Question: I have created a '<ul>' with some '<li>', I used these list items to navigate user as shown in the image. Now the problem is I want to hide the ul when user clicks on any li.
An important note is I used angular routerLink functionality to navigate user between different pages.
I tried to use ':active' and it works fine but It broke the navigating functionality, I don't know why, so what would be a better idea?
Except this issue, everything is working fine.

I have the following code:
'''
<div class="account-wrapper">
<button routerLink="/auth/login" *ngIf="authenticated" class="account-btn">
<i class="material-icons">
account_circle
</i>
</button>
<ul class="account-group">
<li class="account-group-item">My Profile</li>
<li class="account-group-item" routerLink="/cart">
<i class="material-icons">
shopping_cart
</i>Cart</li>
<li class="account-group-item">
<i class="material-icons">
payment
</i>My Orders</li>
<li class="account-group-item">
<i class="material-icons">
favorite
</i>Whishlist</li>
<li class="account-group-item" (click)="onLogout()">
<i class="material-icons">
exit_to_app
</i>Logout</li>
</ul>
</div>
</div>
'''
'''
.account-wrapper {
position: relative;
}
.account-btn {
border: none;
background: transparent;
}
.account-btn>i {
font-size: 2rem;
vertical-align: middle;
cursor: pointer;
}
.account-group {
position: absolute;
top: 30px;
left: -90px;
pointer-events: none;
}
.account-btn:hover~.account-group > .account-group-item ,
.account-group:hover > .account-group-item{
transform: rotate(0);
}
.account-group > .account-group-item:active {
transform: scale(.9, .9);
}
.account-btn:hover~.account-group,
.account-group:hover {
pointer-events: initial;
}
.account-group-item {
width: 180px;
background: #fff;
text-align: left;
padding: .5rem 0 .5rem .8rem;
font-size: .9rem;
cursor: pointer;
transform: rotateX(90deg);
transition: transform .2s ease;
}
.account-group-item>i {
font-size: 1rem;
vertical-align: middle;
margin-right: .3rem;
}
.account-group-item:hover {
background: #e9e9e9;
}
'''
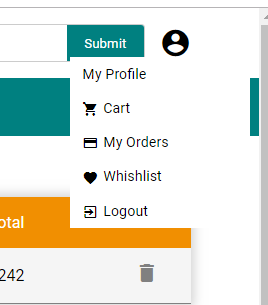
Answer: Based on my understanding as i asked in comment.
On click of list item you want to navigate to some other route and close the menu item and that menu item is present in common header which will be present in all the pages
Problem here lies in this line
> I tried to use :active and it works fine but It broke the navigating functionality, I don't know why, so what would be a better idea?Now when you are using CSS to hide the your menu, your menu is getting hidden before your click event is triggered, that's why your navigation is breaking
To fix this don't hide your menu only using css, rather than this call a function on click event as you did for logout functionality in that function hide the menu. Either using a boolean flag or by adding and removing css class.
I hope this should be enough to solve your problem
If you want further explanation you can share a working fiddle where i will fix your problem